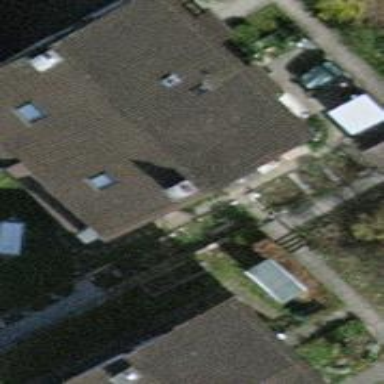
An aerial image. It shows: Terrace building.